Interaction volume radius: 5 \u00c5
Interaction volume height: 10 \u00c5
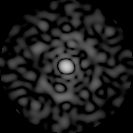
Disorder parameter: 0.834